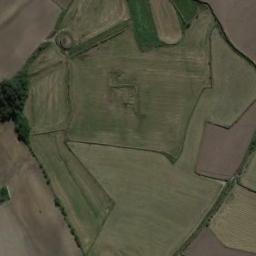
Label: terrace